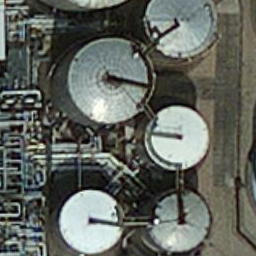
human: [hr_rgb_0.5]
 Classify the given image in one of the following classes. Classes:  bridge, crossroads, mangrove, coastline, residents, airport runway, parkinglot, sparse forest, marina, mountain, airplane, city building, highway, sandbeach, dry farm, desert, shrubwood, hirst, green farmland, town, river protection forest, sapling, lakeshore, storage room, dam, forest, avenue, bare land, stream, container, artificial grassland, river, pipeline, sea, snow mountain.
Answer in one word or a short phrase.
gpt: storage room